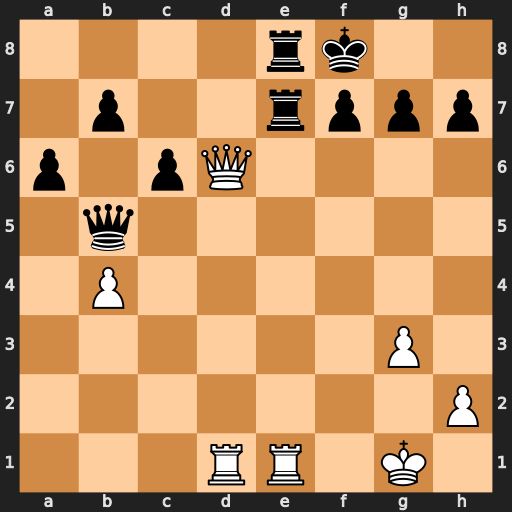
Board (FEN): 4rk2/1p2rppp/p1pQ4/1q6/1P6/6P1/7P/3RR1K1
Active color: w
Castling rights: -
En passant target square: -
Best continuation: Qxe7+ Rxe7 Rd8+ Re8 Rexe8#